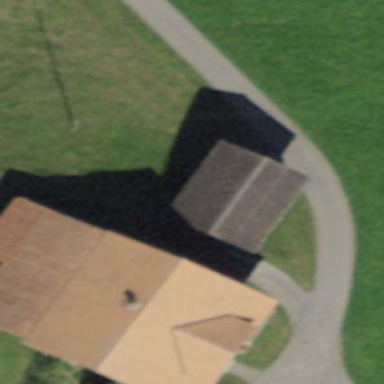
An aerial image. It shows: Shed building.